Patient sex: F
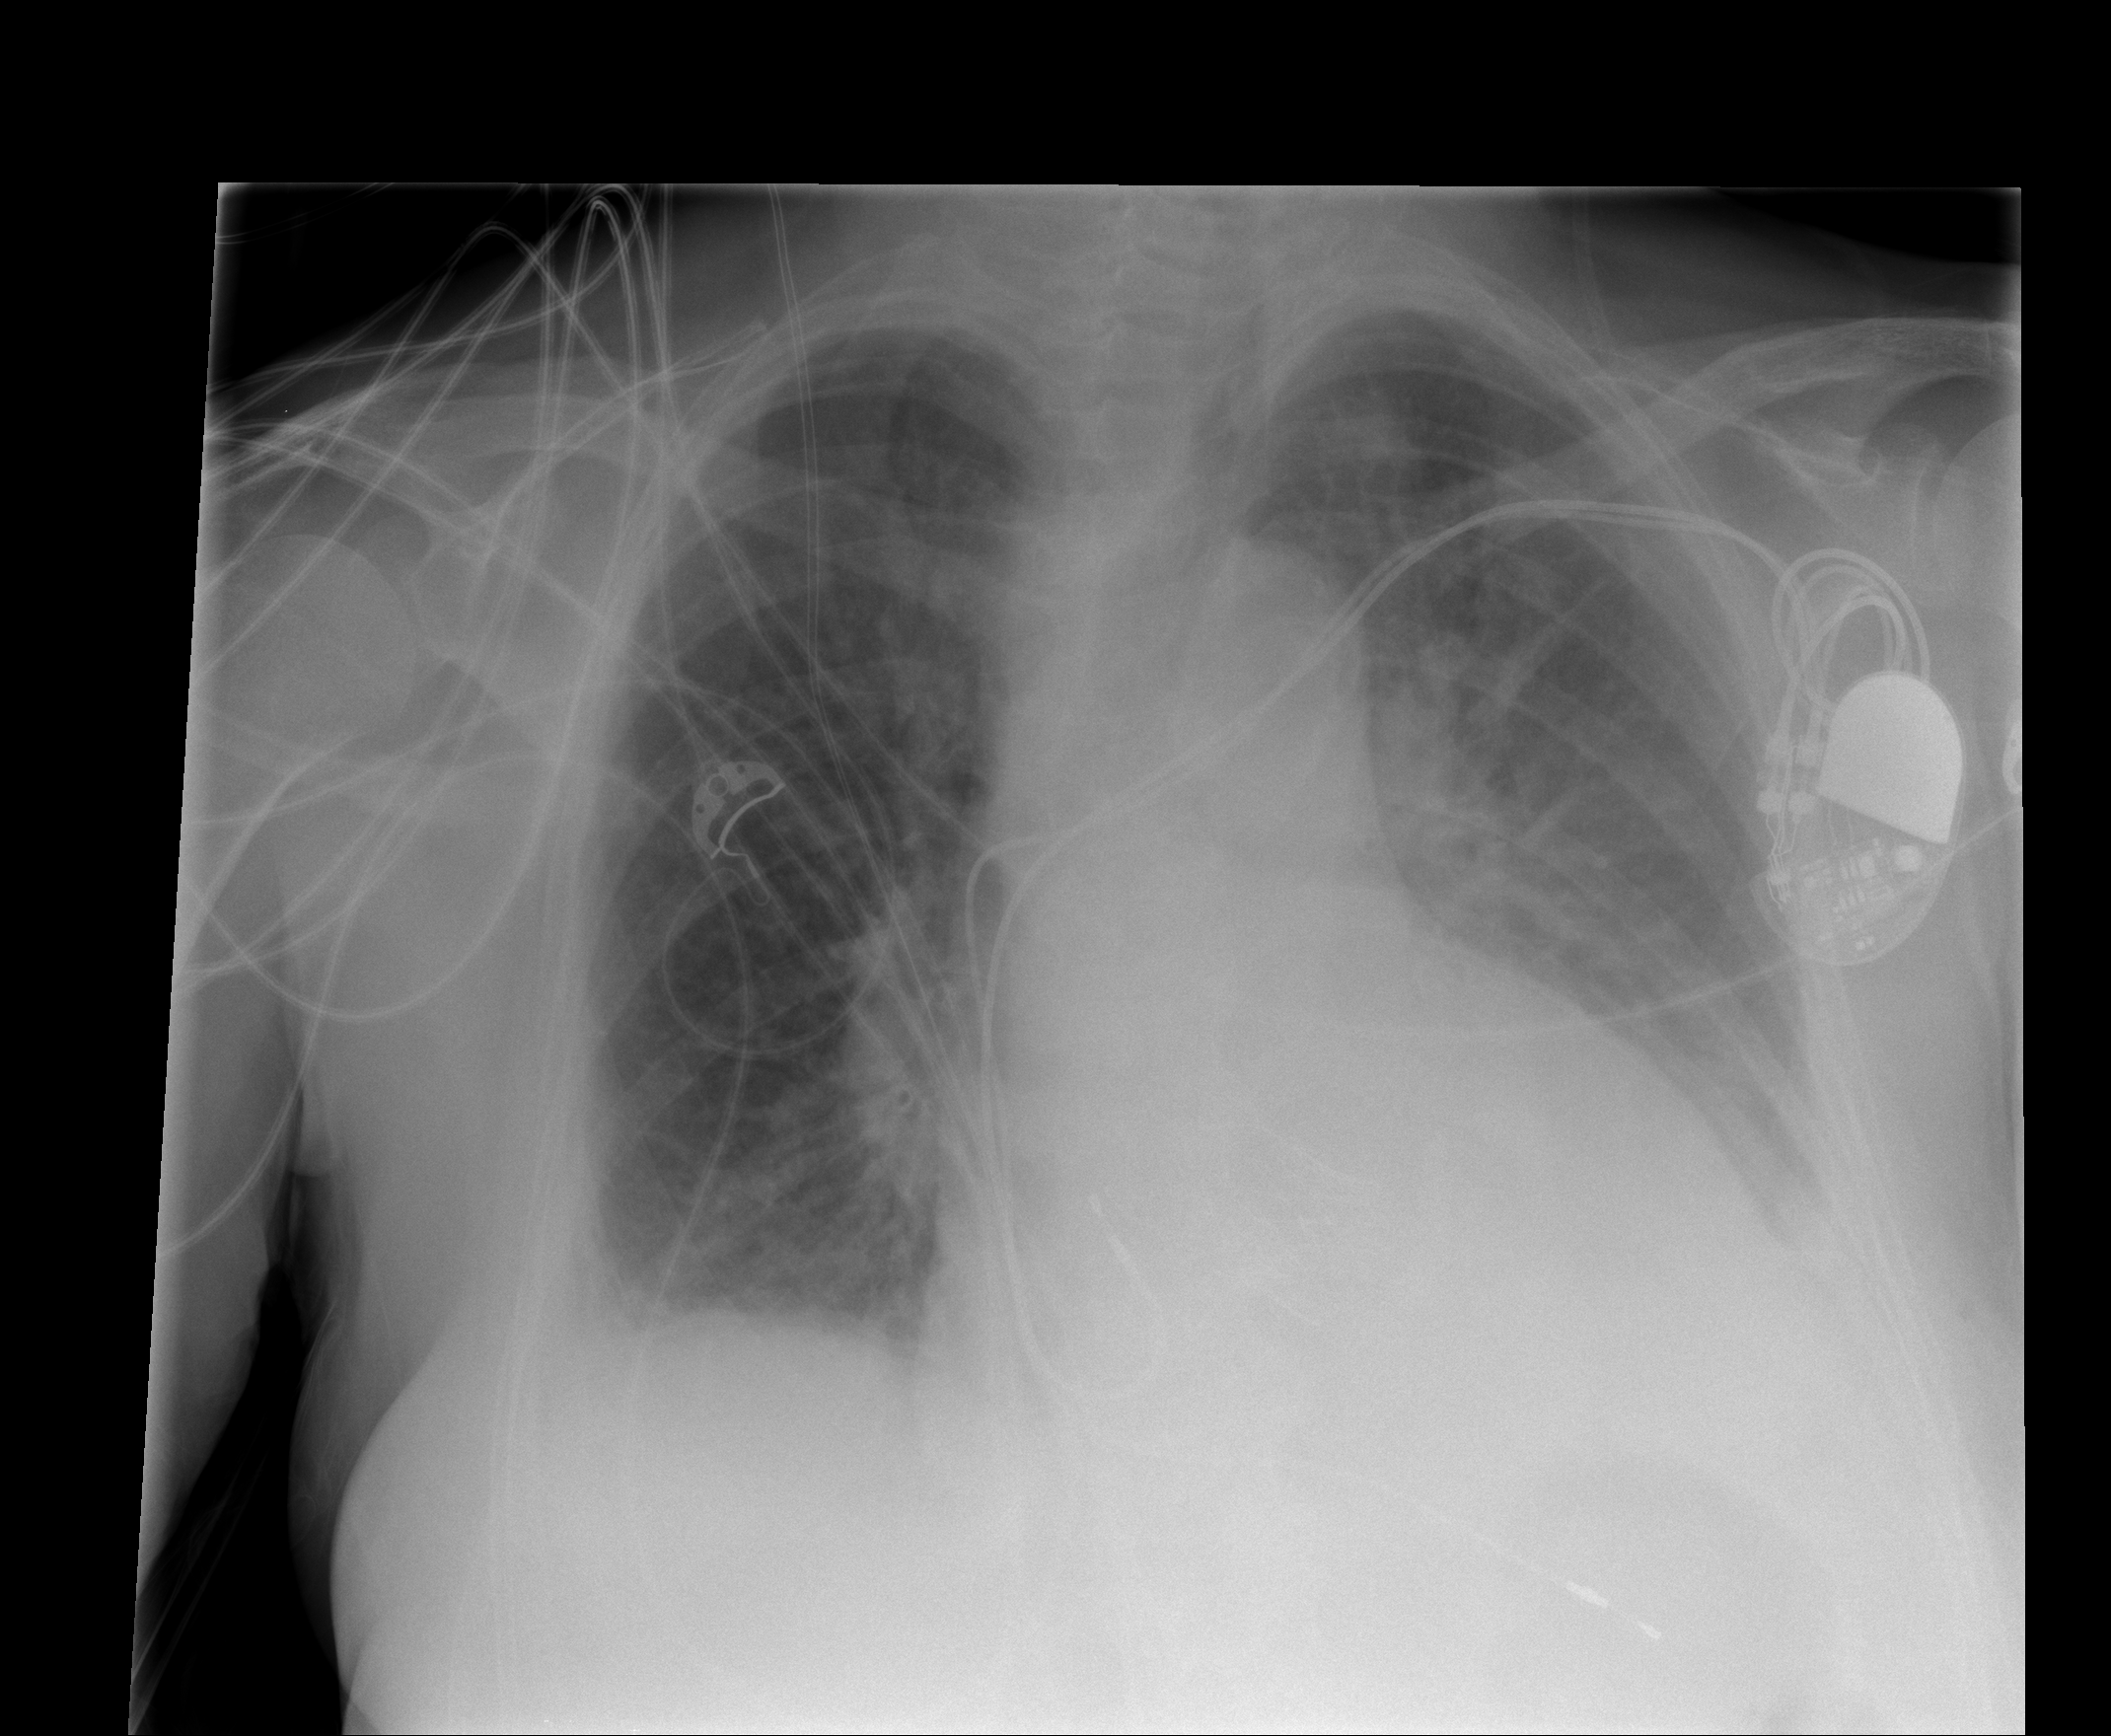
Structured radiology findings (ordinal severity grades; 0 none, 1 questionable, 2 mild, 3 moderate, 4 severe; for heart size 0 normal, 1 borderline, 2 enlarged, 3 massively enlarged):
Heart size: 1
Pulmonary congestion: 2
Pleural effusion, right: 0
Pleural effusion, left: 1
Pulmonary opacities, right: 0
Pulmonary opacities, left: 1
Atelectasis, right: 0
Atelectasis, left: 2